【题型】解答题　【知识点】平面几何　【难度】hard
已知，在 $\triangle ABC$ 中，$\angle ACB = 90^\circ$，$AC = 6$，$BC = 8$，点 $D$、$E$ 分别在边 $AB$、$BC$ 上，且均不与顶点 $B$ 重合，$\angle ADE = \angle A$（如图 1 所示），设 $AD = x$，$BE = y$。

(1) 当点 $E$ 与点 $C$ 重合时（如图 2 所示），求线段 $AD$ 的长；

(2) 在图 1 中当点 $E$ 不与点 $C$ 重合时，求 $y$ 关于 $x$ 的函数解析式及其定义域；

(3) 我们把有一组相邻内角相等的凸四边形叫做等邻角四边形。请阅读理解以上定义，完成问题探究：如图 1，设点 $F$ 在边 $AB$ 上，$CE = 3$，如果四边形 $ACEF$ 是等邻角四边形，求线段 $AF$ 的长。
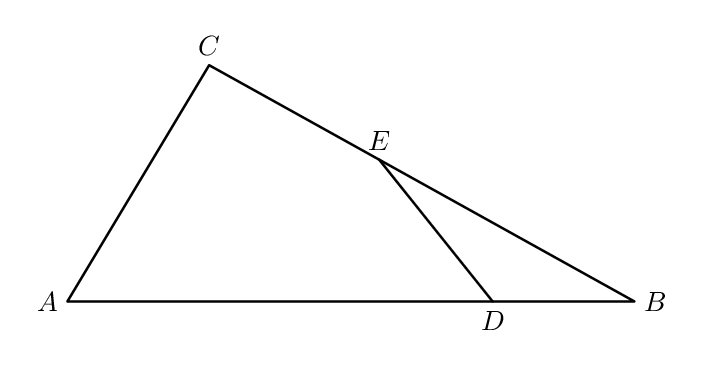
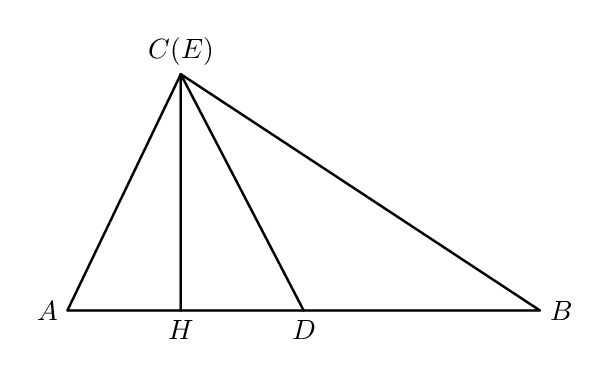
【解答】
\vspace{1em}
\textbf{【答案】}
(1) $\dfrac{36}{5}$

(2) $y = -\dfrac{20}{7}x + \dfrac{200}{7}\ \left(\dfrac{36}{5} \leq x \leq 10\right)$

(3) $\dfrac{15}{4}$ 或 $5$ 或 $\dfrac{33}{4}$

\vspace{1em}
\textbf{【分析】}
(1) 由点 \(C\) 与点 \(E\) 重合，\(\angle ADE = \angle A\) 可想到，过点 \(C\) 作 \(CH \perp AB\) 于 \(H\)，再结合 \(\text{Rt}\triangle ACB\) 的勾股定理和面积，即可求解 \(CH\) 的长，又在 \(\text{Rt}\triangle ACH\) 中可求解 \(AH\)，最后利用等腰 \(\triangle ACD\) 的性质即可求解 \(AD\) 的长；

(2) 由题意想到过点 \(E\) 作 \(EM \perp AB\) 于 \(M\)，则可知 \(\triangle BME \backsim \triangle BCA\)，即可知 \(BM\)、\(EM\) 与 \(BE\) 之间的数量关系，再结合 \(\angle ADE = \angle A\) 可知 \(\triangle BCA \backsim \triangle EMD\)，即可知 \(DM\) 与 \(BE\) 的数量关系，最后由 \(DM\)、\(AD\)、\(BM\)、\(AB\) 共线的数量关系即可求解 \(y\) 与 \(x\) 之间的函数关系；

(3) 分三种情况：$\textcircled{1}$ 当 \(\angle ACE = \angle CEF\) 时，$\textcircled{2}$ 当 \(\angle AFE = \angle CEF\) 时，$\textcircled{3}$ 当 \(\angle A = \angle AFE\) 时，分别求解即可。

\vspace{1em}
\textbf{【详解】}
(1) 过点 \(C\) 作 \(CH \perp AB\) 于 \(H\)，

在 \(\text{Rt}\triangle ACB\) 中，\(\angle ACB = 90^\circ\)，\(AC = 6\)，\(BC = 8\)，
\[\therefore
AB = \sqrt{AC^2 + BC^2} = \sqrt{6^2 + 8^2} = 10,
\]
\[\because
S_{\triangle ACB} = \frac{1}{2}AC \cdot BC = \frac{1}{2}AB \cdot CH,
\]
\[
\therefore CH = \frac{6 \times 8}{10} = \frac{24}{5},
\]
\[\therefore
AH = \sqrt{AC^2 - CH^2} = \sqrt{6^2 - \left(\frac{24}{5}\right)^2} = \frac{18}{5}.
\]
\(\because \angle ADE = \angle A\)，
\(\therefore CD = AC\)，
\(\because CH \perp AB\)，
\(\therefore AD = 2AH = \frac{36}{5}\)。

(2) 过点 \(E\) 作 \(EM \perp AB\) 于 \(M\)，

\(\therefore \angle EMB = \angle ACB = 90^\circ\)，
\(\because \angle B\ = \angle B\)，

$\therefore \triangle BME \backsim \triangle BCA$，
\[
\therefore \frac{BM}{BC} = \frac{EM}{AC} = \frac{BE}{AB},
\]
\[
\therefore \frac{BM}{8} = \frac{EM}{6} = \frac{y}{10},
\]
\[
\therefore BM = \frac{4}{5}y,\quad EM = \frac{3}{5}y,
\]
$\because \angle EMB = \angle ACB = 90^\circ,\ \angle ADE = \angle A$，
$\therefore \triangle BCA \backsim \triangle EMD$，
\[
\therefore \frac{DM}{AC} = \frac{EM}{BC},
\]
\[
\therefore \frac{DM}{6} = \frac{\frac{3}{5}y}{8},
\]
\[
\therefore DM = \frac{9}{20}y,
\]
$\because DM = AD + BM - AB = x + \frac{4}{5}y - 10$，
\[
\therefore \frac{9}{20}y = x + \frac{4}{5}y - 10,
\]
\[
\therefore y = -\frac{20}{7}x + \frac{200}{7},
\]
结合(1)可知 \(x = AD\) 的最小值为 \(\frac{36}{5}\)，
\[
\therefore y = -\frac{20}{7}x + \frac{200}{7}\quad \left(\frac{36}{5} \leq x \leq 10\right)
\]

(3) $\textcircled{1}$ 当 \(\angle ACE = \angle CEF\) 时，如图，

$\therefore EF \parallel AC$，
\[
\therefore \frac{AF}{AB} = \frac{CE}{CB},
\]
$\because AB = 10,\ BC = 8,\ CE = 3$，
\[
\therefore \frac{AF}{10} = \frac{3}{8},
\]
\[
\therefore AF = \frac{15}{4}.
\]

$\textcircled{2}$ 当 \(\angle AFE = \angle CEF\) 时，

$\because BC = 8,\ CE = 3$，
$\therefore BE = 5$，

$\because \angle AFE = \angle CEF$，
$\therefore \angle BFE = \angle BEF$，
$\therefore BE = BF = 5$，

$\because AB = 10$，
$\therefore AF = 10 - 5 = 5$；

$\textcircled{3}$ 当 \(\angle A = \angle AFE\) 时，即点 \(F\) 与点 \(D\) 重合，

由 (2) \(y = -\frac{20}{7}x + \frac{200}{7}\) 得 \(BE = -\frac{20}{7}AF + \frac{200}{7}\)，

$\therefore 8 - 3 = -\frac{20}{7}AF + \frac{200}{7}$，

$\therefore AF = \frac{33}{4}$；

综上所述，如果凸四边形 \(ACEF\) 是等邻角四边形，线段 \(AF\) 的长为 \(\frac{15}{4}\) 或 \(5\) 或 \(\frac{33}{4}\)。

\vspace{1em}
\textbf{【点睛】} 本题主要考查了相似三角形的判定与性质、直角三角形的性质、勾股定理、等邻角四边形、分类讨论等知识点，属于四边形的综合应用题，具有一定难度。解题的关键是掌握相似三角形的判定与性质，理解等邻角四边形的定义，并注意数形结合以及分类思想的应用。
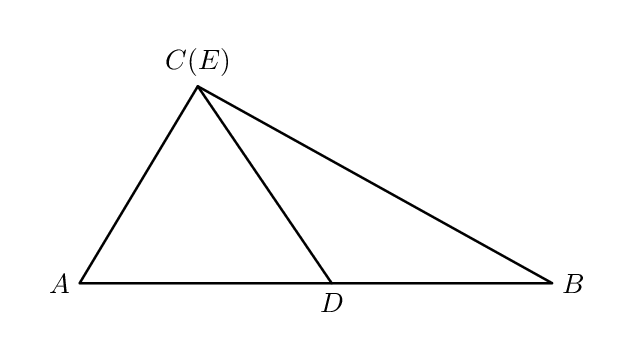
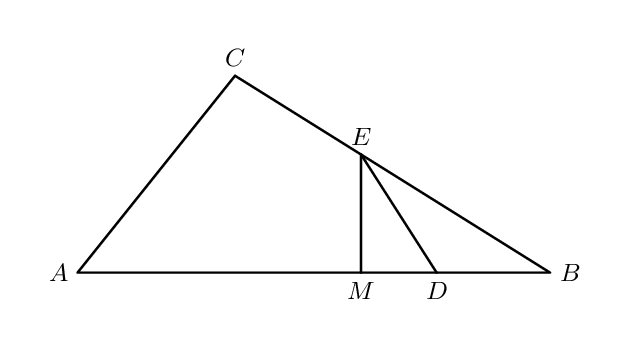
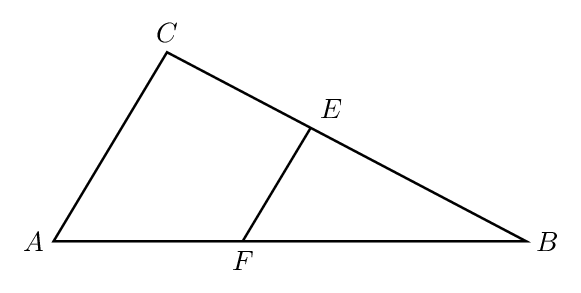
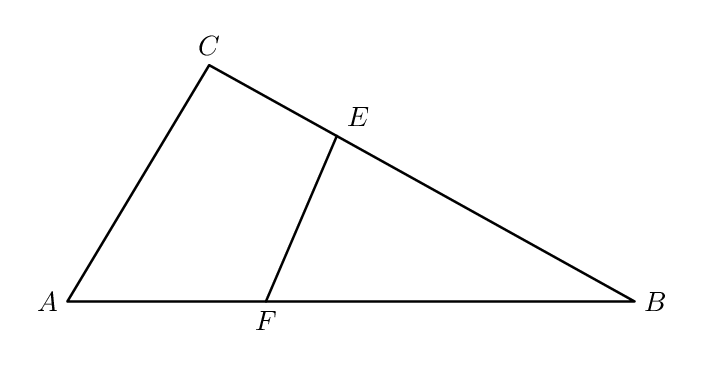